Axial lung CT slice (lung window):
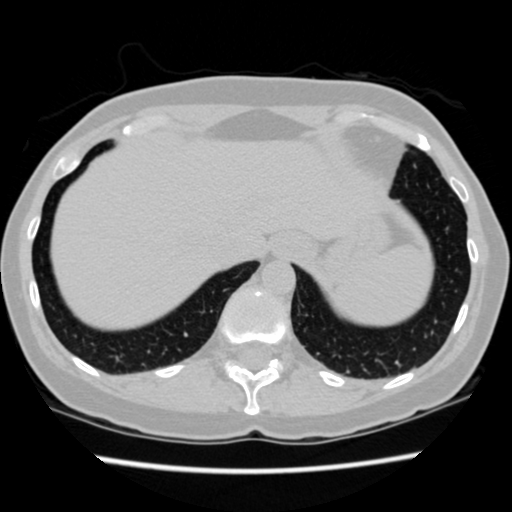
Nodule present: no